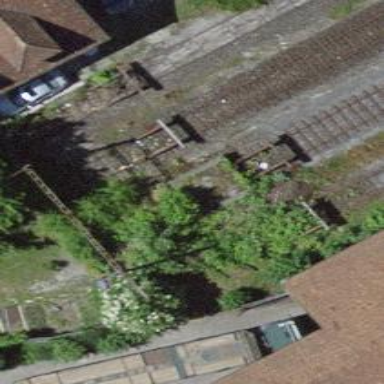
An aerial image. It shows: Railway buffer stop.